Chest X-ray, PA view. Patient: 38 years old, sex M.
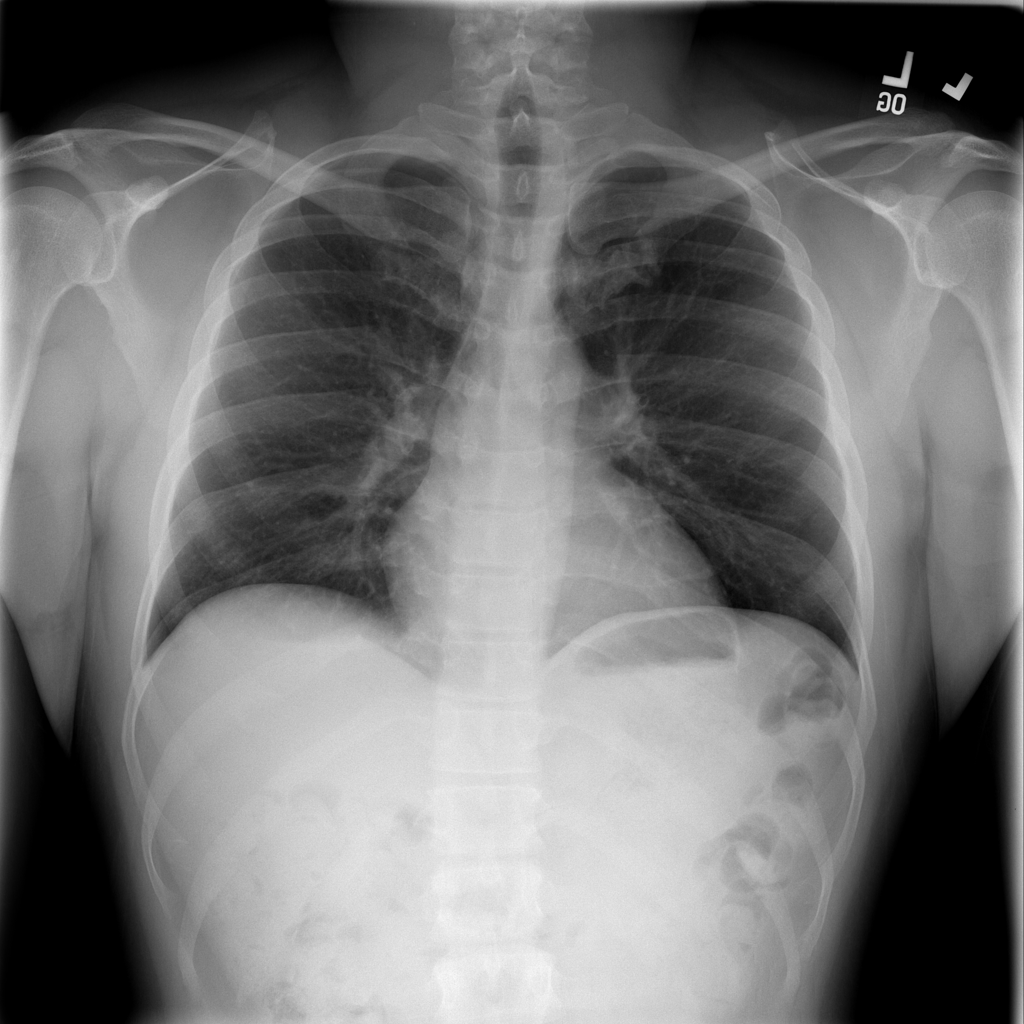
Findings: Infiltration